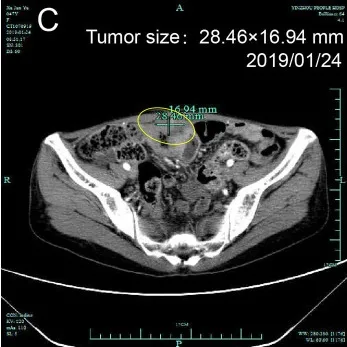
Computed tomography of the ovary before and after initiation of nivolumab treatment. Partial response after treatment.
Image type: radiology (ct)